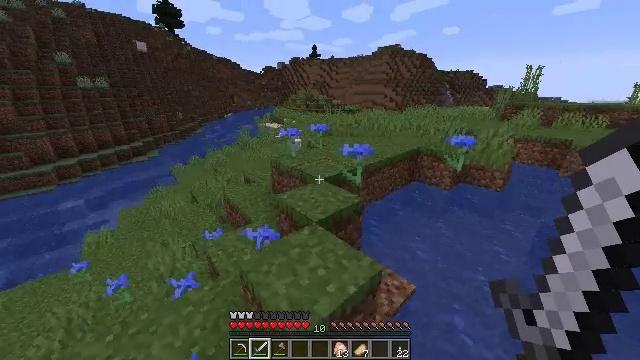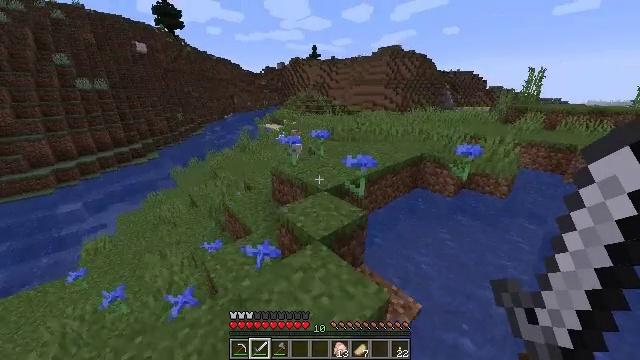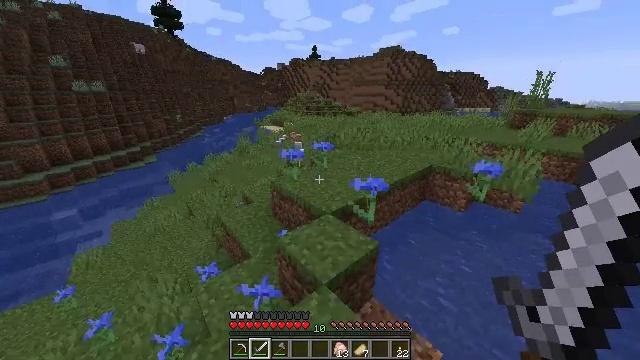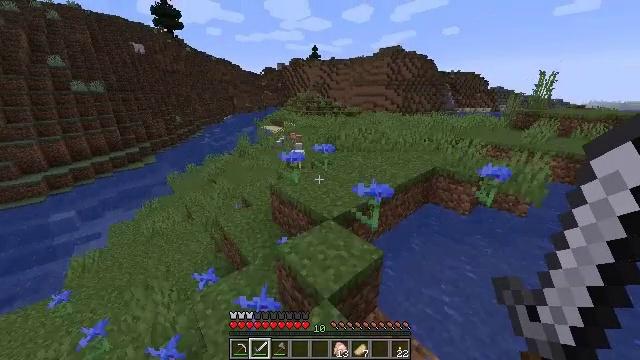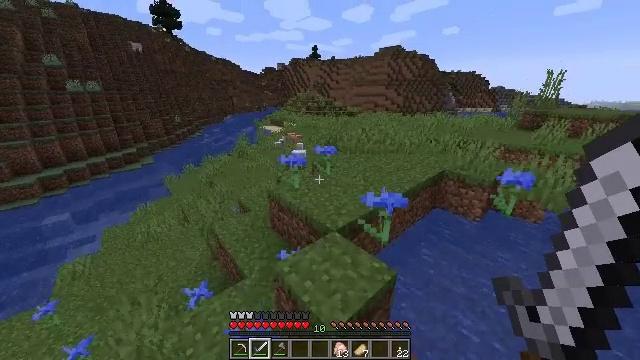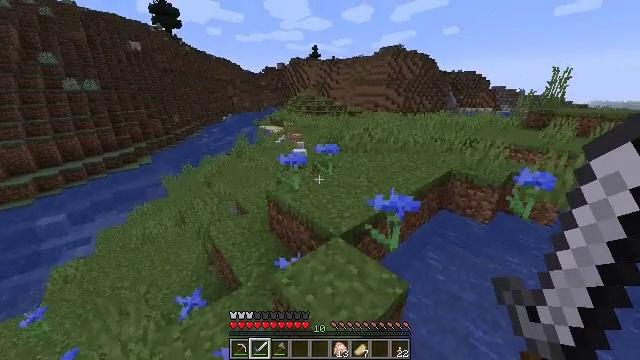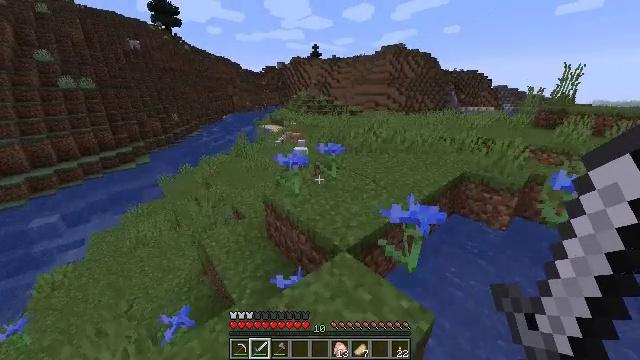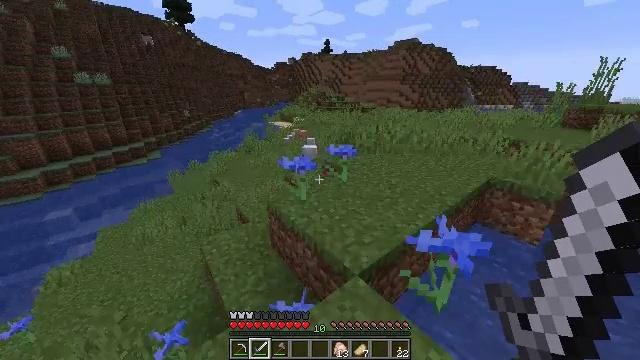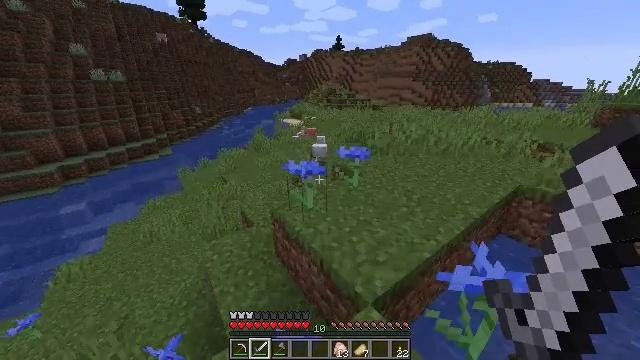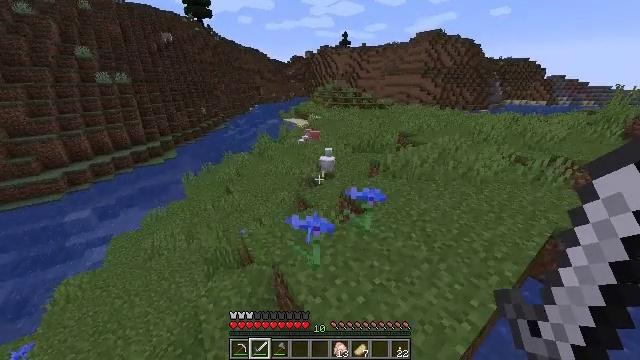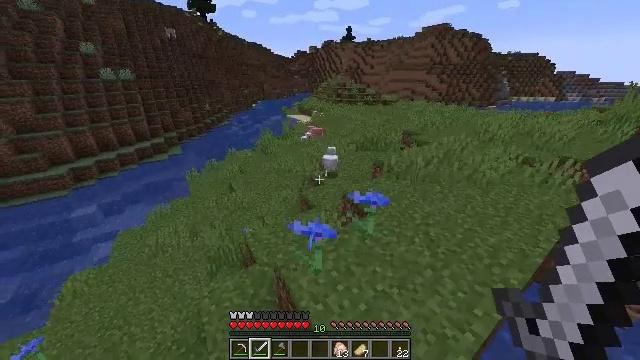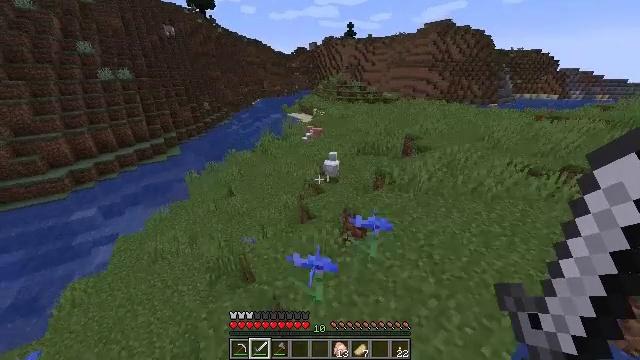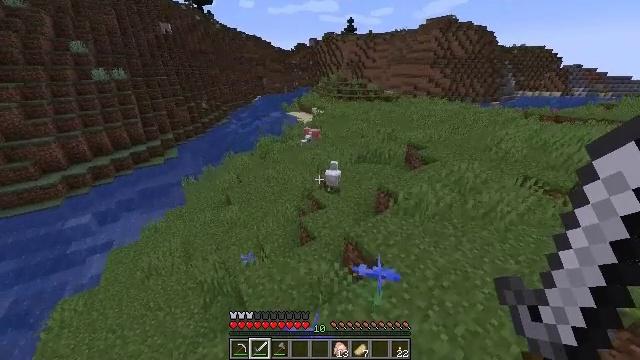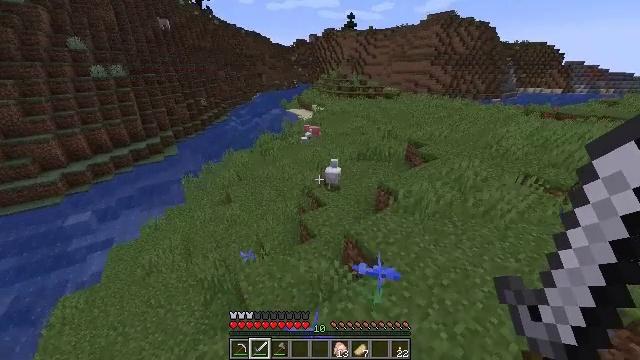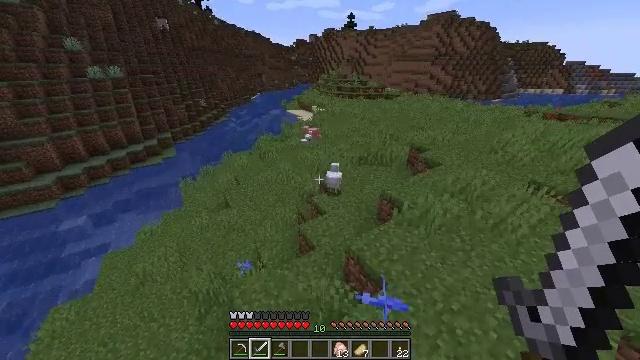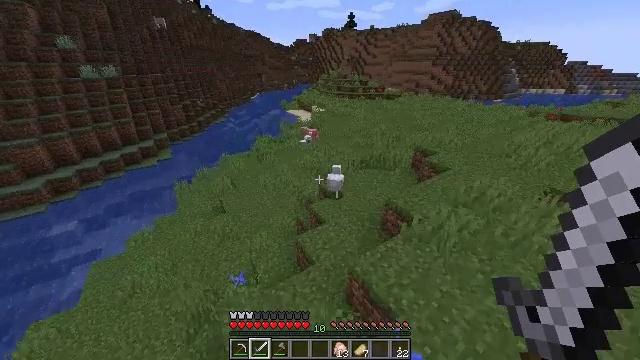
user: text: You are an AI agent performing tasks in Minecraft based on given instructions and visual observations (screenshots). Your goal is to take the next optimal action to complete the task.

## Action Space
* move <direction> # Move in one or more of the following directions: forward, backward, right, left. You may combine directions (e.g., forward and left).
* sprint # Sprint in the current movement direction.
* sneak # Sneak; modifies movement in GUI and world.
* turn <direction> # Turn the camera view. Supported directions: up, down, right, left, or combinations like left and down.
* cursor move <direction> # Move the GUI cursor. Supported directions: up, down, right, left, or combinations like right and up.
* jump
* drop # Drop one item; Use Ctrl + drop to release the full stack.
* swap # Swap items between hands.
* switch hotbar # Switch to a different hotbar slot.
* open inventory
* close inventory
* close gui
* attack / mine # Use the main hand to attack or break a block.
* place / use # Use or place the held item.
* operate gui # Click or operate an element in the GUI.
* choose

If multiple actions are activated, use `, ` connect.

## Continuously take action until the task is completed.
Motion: motion action
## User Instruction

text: Combat the chicken.
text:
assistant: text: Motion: move forward, sprint, jump
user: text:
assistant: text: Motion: move forward, sprint, jump
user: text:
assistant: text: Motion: move forward, sprint, jump
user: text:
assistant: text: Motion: move forward, sprint, jump
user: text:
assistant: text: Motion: move forward, sprint
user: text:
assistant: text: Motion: move forward, sprint
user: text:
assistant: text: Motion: move forward, sprint, turn left
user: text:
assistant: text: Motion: move forward, sprint, turn left
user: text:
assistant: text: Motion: move forward, sprint, turn left, jump
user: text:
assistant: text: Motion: move forward, sprint, turn down, jump
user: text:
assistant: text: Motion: move forward, sprint, jump
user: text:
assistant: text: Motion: move forward, sprint, turn down, jump
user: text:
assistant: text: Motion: move forward, sprint, jump
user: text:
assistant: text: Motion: move forward, sprint, jump
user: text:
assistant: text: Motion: move forward
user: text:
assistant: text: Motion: move forward
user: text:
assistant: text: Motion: move forward
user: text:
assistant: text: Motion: move forward
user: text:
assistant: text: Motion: move forward
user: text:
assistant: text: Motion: move forward
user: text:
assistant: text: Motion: move forward, turn right
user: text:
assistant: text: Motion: move forward, turn right
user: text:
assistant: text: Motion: move forward, turn right
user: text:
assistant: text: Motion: move forward, turn right
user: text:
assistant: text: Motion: move forward
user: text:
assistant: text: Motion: move forward
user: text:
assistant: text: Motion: move forward
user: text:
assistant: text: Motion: move forward
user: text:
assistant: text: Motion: move forward
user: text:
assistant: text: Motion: move forward